Question: I want to run 'Oracle Database 12c' for training purposes, but as i've installed 'Oracle OTN Developer Day'(Linux 6 works) i cannot find a hint on 'Oracle SQL Developer' and 'Oracle Database 12c' inside this Linux shell?
In docs on '<URL>' i find its contents:
- - - - - - -
Where (what folder) to seek for them?
Should i manually install 'Oracle Database 12c' and 'Oracle SQL Developer' above it?
How to make db run and have SQL Developer connected to it?
## UPDATE
picture of initial window in Linux: (no Sql Developer there):

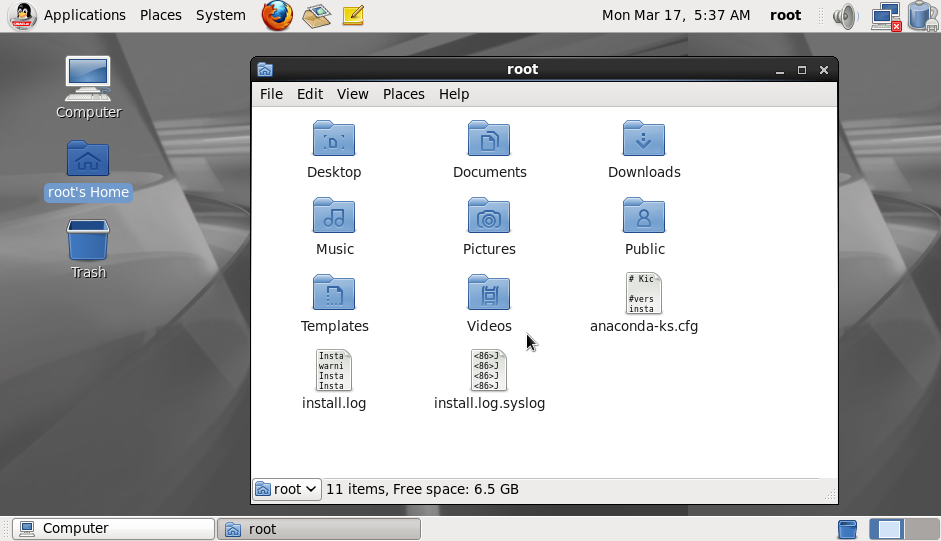
Answer: You're logged in as root. You should login as user oracle instead.